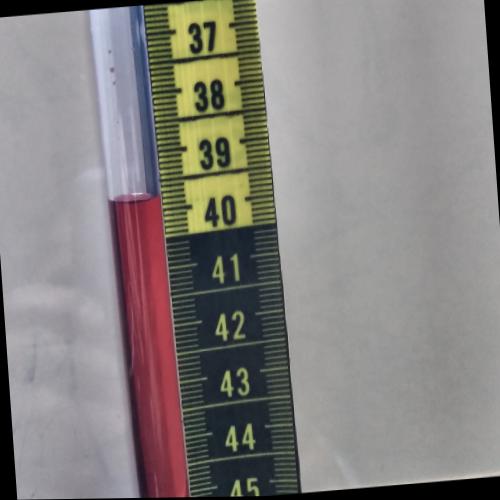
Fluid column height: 39.8 cm